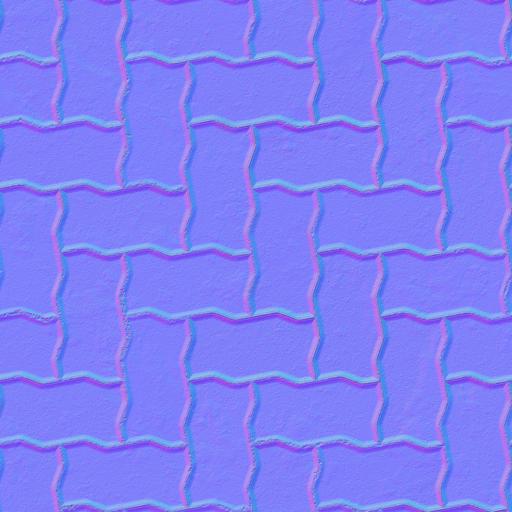
interlocking paved pavement paving stones